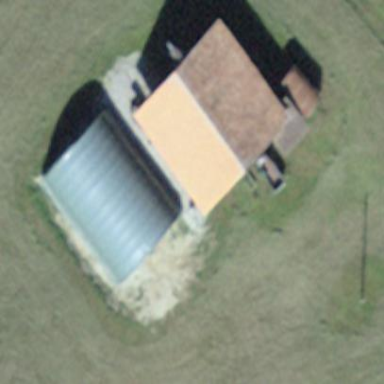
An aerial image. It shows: Rural barn.